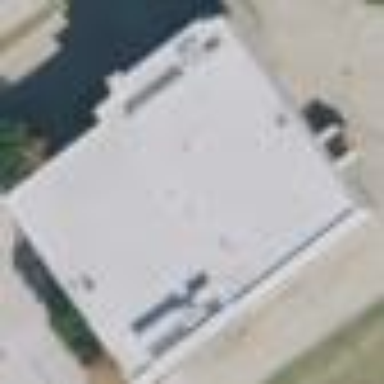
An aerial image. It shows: Building.